The image is a 2-D grayscale rendering of a rotating-machine vibration signal (signal-to-image). Diagnose the rotating machine from this image, choosing from: normal, misalignment, unbalance, looseness.
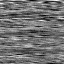
Answer: looseness